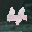
Label: 4